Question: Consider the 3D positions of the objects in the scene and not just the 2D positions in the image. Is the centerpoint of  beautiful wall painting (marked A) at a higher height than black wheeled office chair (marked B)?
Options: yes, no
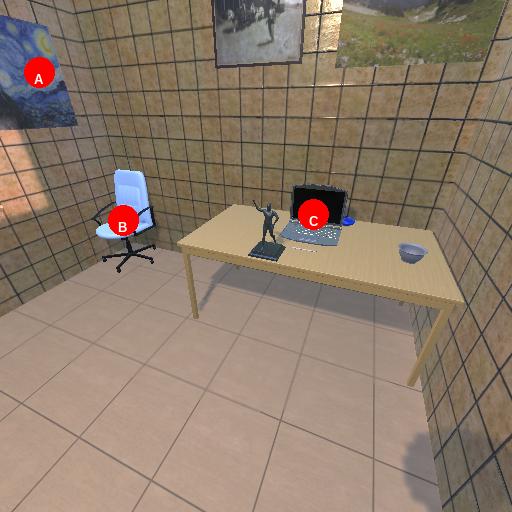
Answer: yes